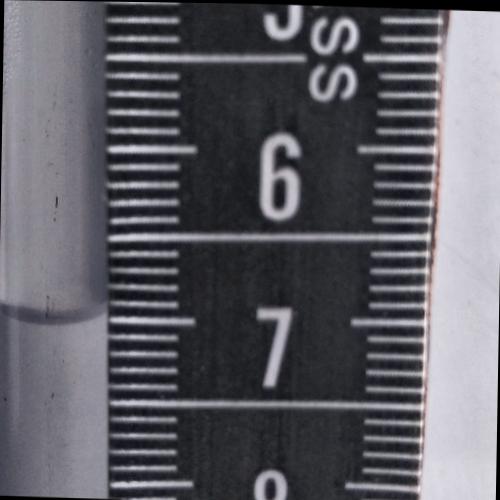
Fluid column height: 7.0 cm